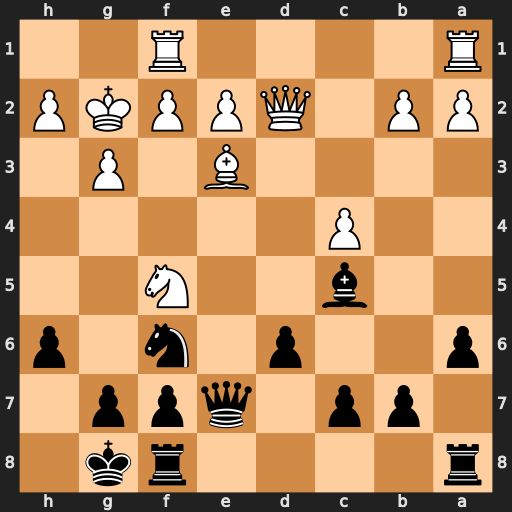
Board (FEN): r4rk1/1pp1qpp1/p2p1n1p/2b2N2/2P5/4B1P1/PP1QPPKP/R4R2
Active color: b
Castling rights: -
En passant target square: -
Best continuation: Qe4+ f3 Qxf5